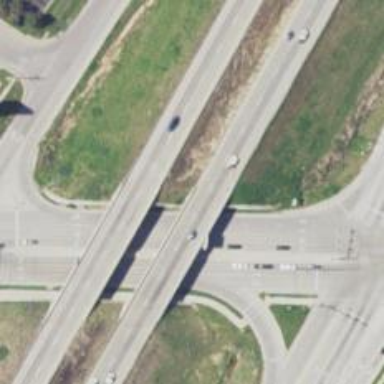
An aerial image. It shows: Bridge over motorway.